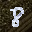
Label: 8